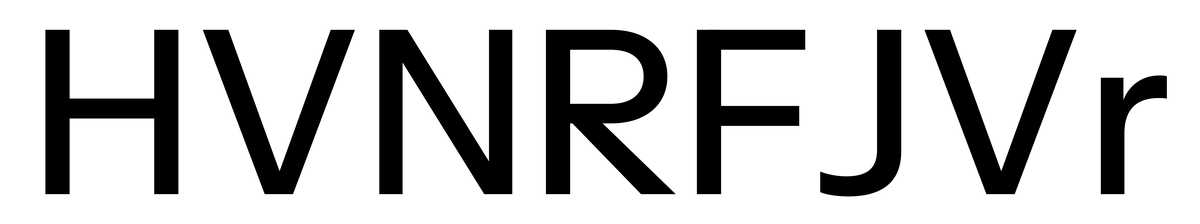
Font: InstrumentSans_Medium